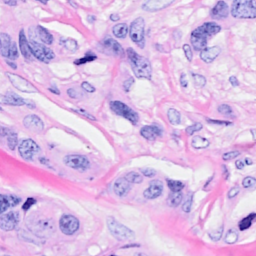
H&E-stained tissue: Breast